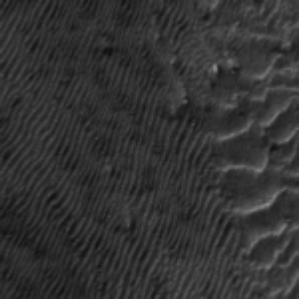
Label: frost